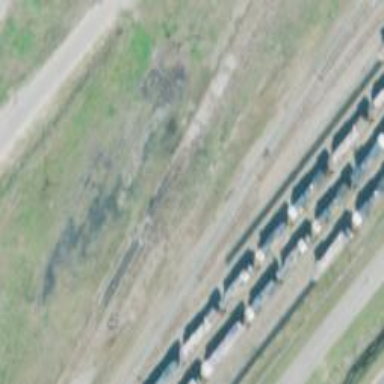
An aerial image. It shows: Abandoned railway yard is depicted.